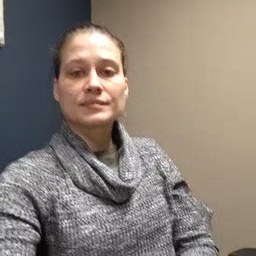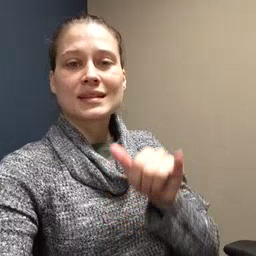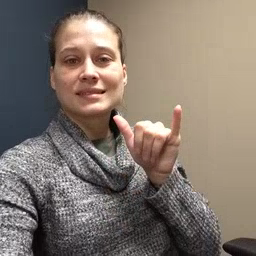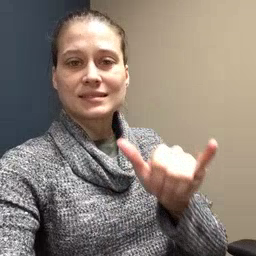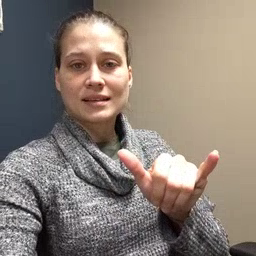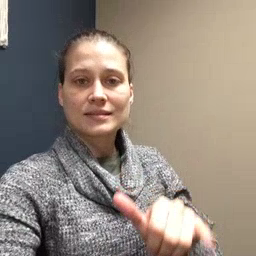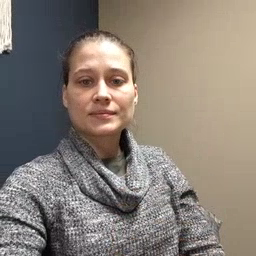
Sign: stay